Question: ### JSBIN DEMO

Is this some kind of bug or they just made it wrong?
Shouldn't the dark gray be DARKER then the default grey?
### HTML
'''
<div class="lightgrey">Light Grey</div>
<div class="grey">Grey</div>
<div class="darkgrey">Dark Grey</div>
'''
### CSS
'''
.lightgrey {background: lightgrey}
.grey {background: grey}
.darkgrey {background: darkgrey}
'''
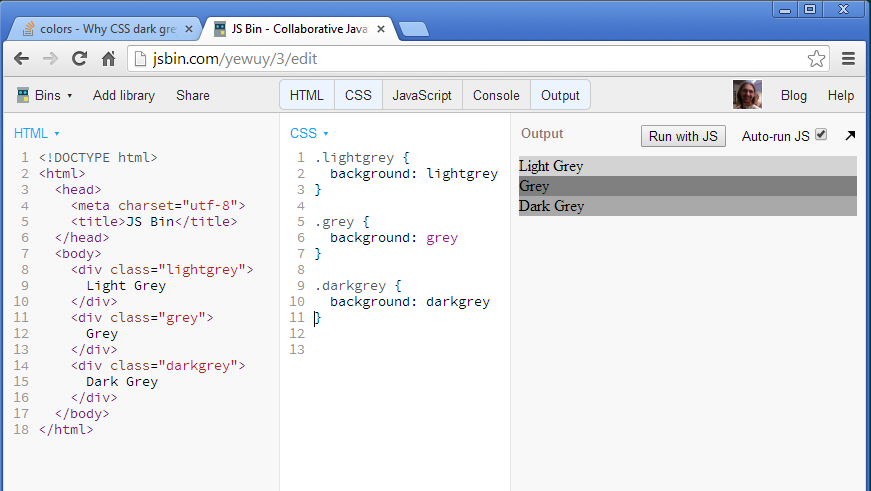
Answer: according to <URL> this seems to be correct.
- - -